Aerial crown-view tile of a tropical tree (Barro Colorado Island, Panama), acquired 20250616:
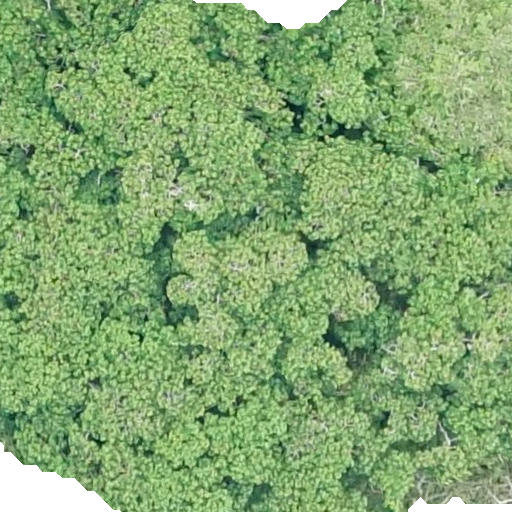
Species: Hura crepitans
GBIF accepted scientific name: Hura crepitans
Crown area: 545.208 m²